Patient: sex F, age 57
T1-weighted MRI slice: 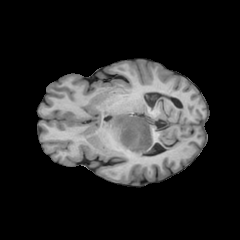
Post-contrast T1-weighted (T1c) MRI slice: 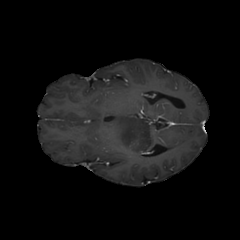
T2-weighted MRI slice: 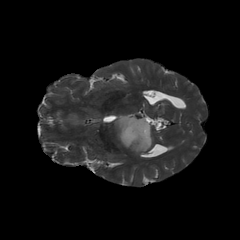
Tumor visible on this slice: yes
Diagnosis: Astrocytoma, IDH-wildtype
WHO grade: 3